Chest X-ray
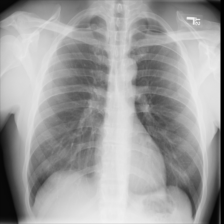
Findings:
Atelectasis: negative
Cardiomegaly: negative
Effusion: negative
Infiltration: negative
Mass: negative
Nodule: negative
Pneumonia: negative
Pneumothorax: negative
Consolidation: negative
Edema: negative
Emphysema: negative
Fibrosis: negative
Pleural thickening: negative
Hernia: negative